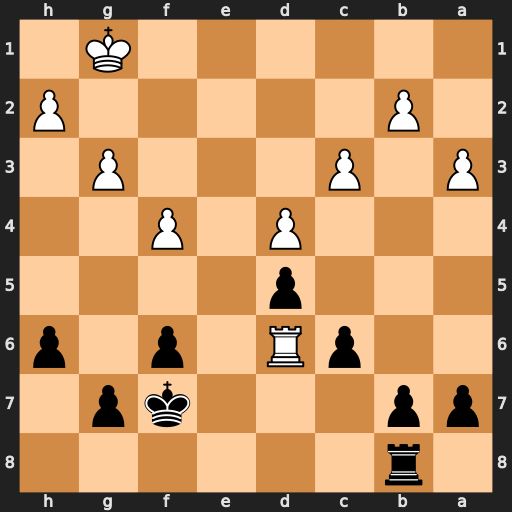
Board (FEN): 1r6/pp3kp1/2pR1p1p/3p4/3P1P2/P1P3P1/1P5P/6K1
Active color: b
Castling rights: -
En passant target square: -
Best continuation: Ke7 Rxd5 cxd5